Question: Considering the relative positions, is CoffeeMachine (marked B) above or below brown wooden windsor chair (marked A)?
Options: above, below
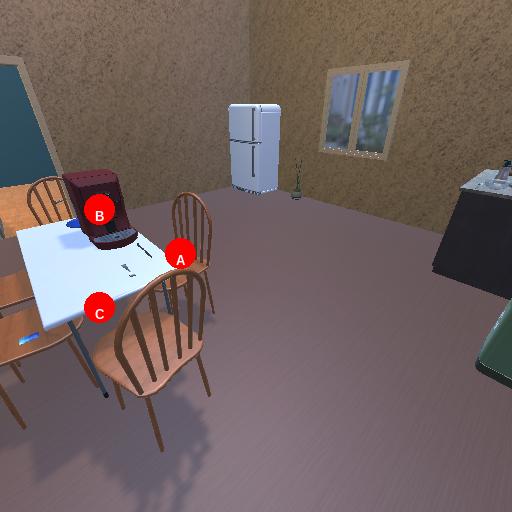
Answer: above